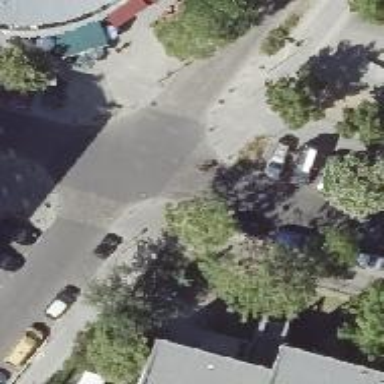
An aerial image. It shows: Residential road with asphalt surface and sidewalks on both sides. There is designated bicycle lane as well.